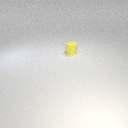
small yellow rubber cylinder